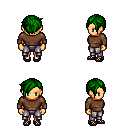
a pixel art fantasy rpg character, female body template, human, tanned skin, brown long-sleeve shirt, metal pants, green pixie cut hairstyle, ghillies, four views (front, back, left, right), 2x2 character sprite sheet, small pixel art, hard edges, no anti-aliasing